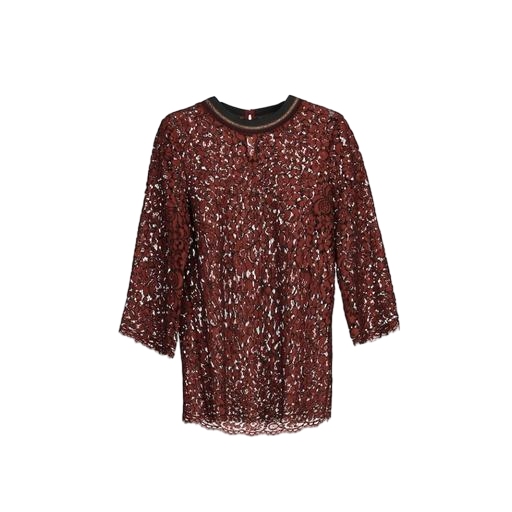
brown mary flute sleeve lace top, red lace shirt, red ee chloe top lace, white background